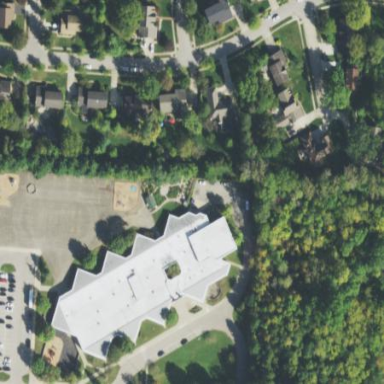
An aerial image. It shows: School building.